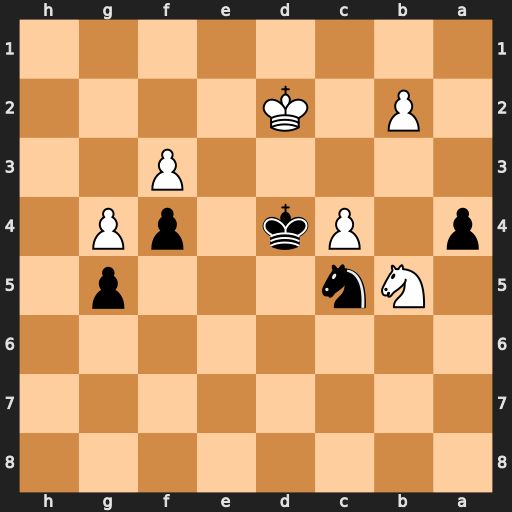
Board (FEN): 8/8/8/1Nn3p1/p1Pk1pP1/5P2/1P1K4/8
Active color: b
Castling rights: -
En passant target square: -
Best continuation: Kxc4 Nd6+ Kb3 Kc1 Nd3+